Question: I have a problem with pubnub.
I have friends list and I need to change pubnub channel on clicking them, by switching to another friend, to chat with him.
I have global channel variable, and I am changing it on friend click. The problem is, when I switch to another friend and write a message, the message appears in panel is duplicated.
Here is the code I am using.
'''
base = "/";
pubnub = "";
channel ="";
messageListContent = "ul.chat-messages-block";
function handleMessage(message,$index) {
if ( $index != 'me' ) {
var $index = 'left';
} else {
var $index = 'right';
}
var $imageUrl = "";
if ( message.picture != '' && message.picture != null ) {
$imageUrl = message.picture;
if ( (/^http:\/\//.test( $imageUrl ) ) ) {
$imageUrl = $imageUrl;
} else {
$imageUrl = "uploads/user/"+ $imageUrl;
}
} else {
$imageUrl = 'resources/images/user-male.png';
}
var messageEl = jQuery('<li class="'+$index+' clearfix">'+
'<div class="user-img pull-'+$index+'"> <img src="' + $imageUrl +'" alt="'+message.username+'"> </div>'+
'<div class="chat-body clearfix">'+
'<div class="">'+
'<span class="name">'+message.username+'</span><span class="name"></span><span class="badge"><i class="fa fa-clock-o"></i>'+message.chat_date+'</span></div>'+
'<p>'+ message.message + '</p>'+
' </div>'+
'</li>');
jQuery(messageListContent).append(messageEl);
};
jQuery.getJSON( "/chat/read", function( data ) {
var items = [];
if ( data != null && data != "" ){
pubnub = PUBNUB.init({
publish_key: data.publish_key,
subscribe_key: data.subscribe_key,
});
if ( data.messages.length > 0 ) {
var $my_id = data.current_user;
for( var i = 0; i < data.messages.length; i++ ) {
if ( data.messages[i].user_id == $my_id ) {
$index = "me";
} else {
var $index = "";
}
handleMessage(data.messages[i],$index);
}
}
}
});
jQuery(document).ready(function () {
jQuery('#sendMessageButton').click(function (event) {
var message = jQuery('#messageContent').val();
var friend_id = jQuery('li.activeChannel').attr('data-id');
if ( message != '' ) {
jQuery.ajax({
url: base+"chat/sendChat",
type:'POST',
data:{
friend_id: friend_id,
text:message
},
success:function(data){
var data = JSON.parse(data);
//sounds.play( 'chat' );
pubnub.publish({
channel: channel,
message: {
username: data.messages.username,
message: data.messages.message,
user_id: data.messages.friend_id,
current_user: data.messages.user_id,
picture: data.messages.picture,
type:'message',
chat_date: data.messages.chat_date
}
});
},
error: function(err){
jQuery('.errorText').fadeIn();
}
});
jQuery('#messageContent').val("");
}
});
// Also send a message when the user hits the enter button in the text area.
jQuery('#messageContent').bind('keydown', function (event) {
if((event.keyCode || event.charCode) !== 13) return true;
jQuery('#sendMessageButton').click();
return false;
});
jQuery('ul.chat-users li').click(function(){
var friend_id = jQuery(this).attr('data-id');
jQuery('ul.chat-users li').removeClass('activeChannel');
jQuery(this).addClass('activeChannel');
jQuery.ajax({
url: base+"chat/getUsersChat",
type:'POST',
data:{
friend_id: friend_id
},
success:function(data){
var data = JSON.parse(data);
jQuery('.chat-messages ul').html("");
//id = pubnub.uuid();
//channel = 'oo-chat-' + id+friend_id;
channel = 'oo-chat-' + data.channel;
if ( data.messages.length > 0 ) {
var $my_id = data.current_user;
for( var i = 0; i < data.messages.length; i++ ) {
if ( data.messages[i].user_id == $my_id ) {
$index = "me";
} else {
var $index = "";
}
//messageListContent = "ul.activeChannel"+channel;
//console.log(channel);
handleMessage(data.messages[i],$index);
}
}
pubnub.subscribe({
channel: channel,
message: function(message) {
console.log("Pubnub callback", message);
handleMessage(message,"me");
},
connect: function(message) {
console.log("Pubnub is connected", message);
},
//callback:
});
},
error: function(err){
jQuery('.errorText').fadeIn();
}
});
});
});
'''
And here is how it is looking

Any Idea?
I had even tried to unsubscribe the previous channel on friend click, but no result.
What am I doing wrong?
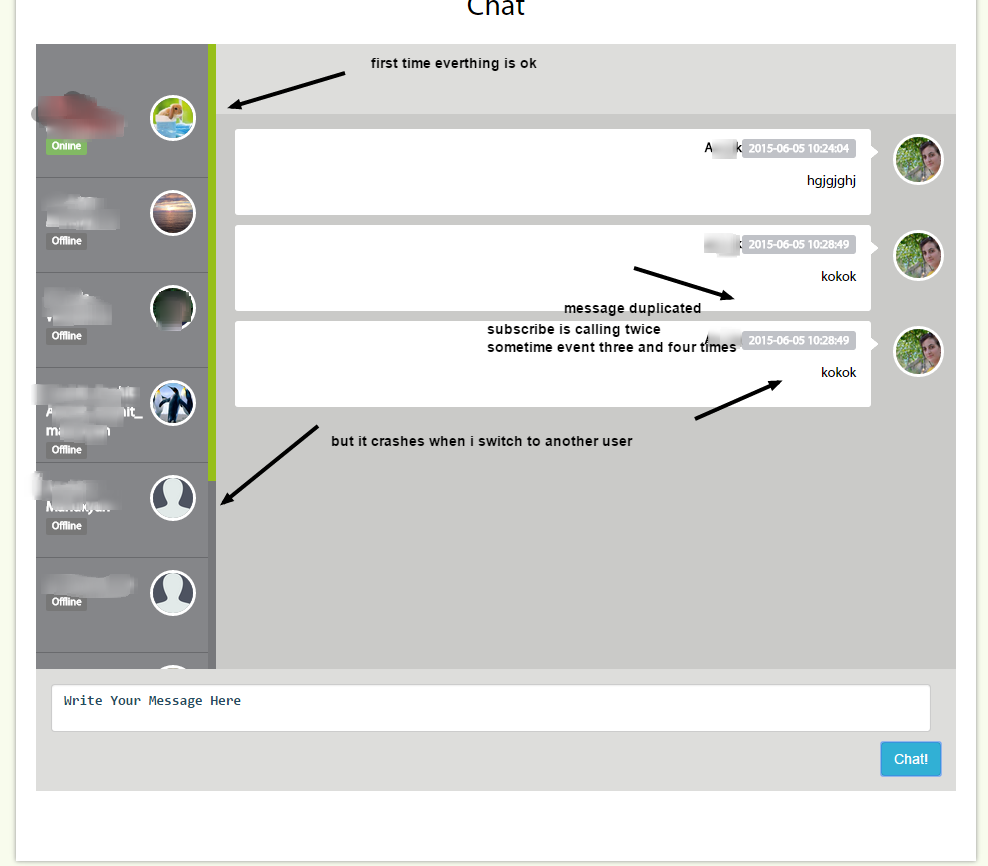
Answer: I solved the problem. The problem was in 'pubnub.js' version, it was '3.4', I switched to '3.7.1' and added the following code
'''
jQuery('ul.chat-users li').click(function(){
var friend_id = jQuery(this).attr('data-id');
jQuery('ul.chat-users li').removeClass('activeChannel');
jQuery(this).addClass('activeChannel');
if ( channel != "" ) {
pubnub.unsubscribe({
channel : channel,
});
}
'''